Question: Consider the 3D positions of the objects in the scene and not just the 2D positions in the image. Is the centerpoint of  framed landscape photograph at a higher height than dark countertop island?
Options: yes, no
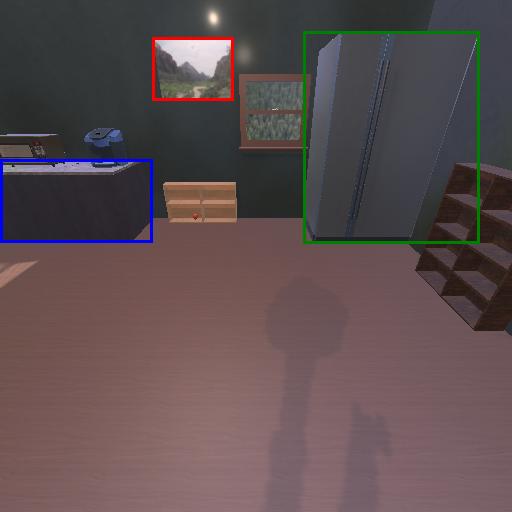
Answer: yes